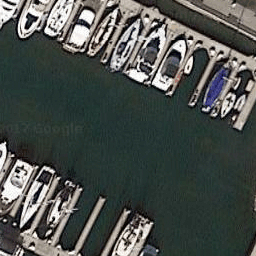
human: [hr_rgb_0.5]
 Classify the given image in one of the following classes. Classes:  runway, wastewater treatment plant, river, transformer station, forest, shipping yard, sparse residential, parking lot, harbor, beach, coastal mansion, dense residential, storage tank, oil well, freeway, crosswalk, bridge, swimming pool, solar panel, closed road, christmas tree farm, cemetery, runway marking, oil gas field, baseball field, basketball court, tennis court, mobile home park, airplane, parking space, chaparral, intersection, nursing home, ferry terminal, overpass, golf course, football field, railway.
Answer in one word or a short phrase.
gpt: harbor